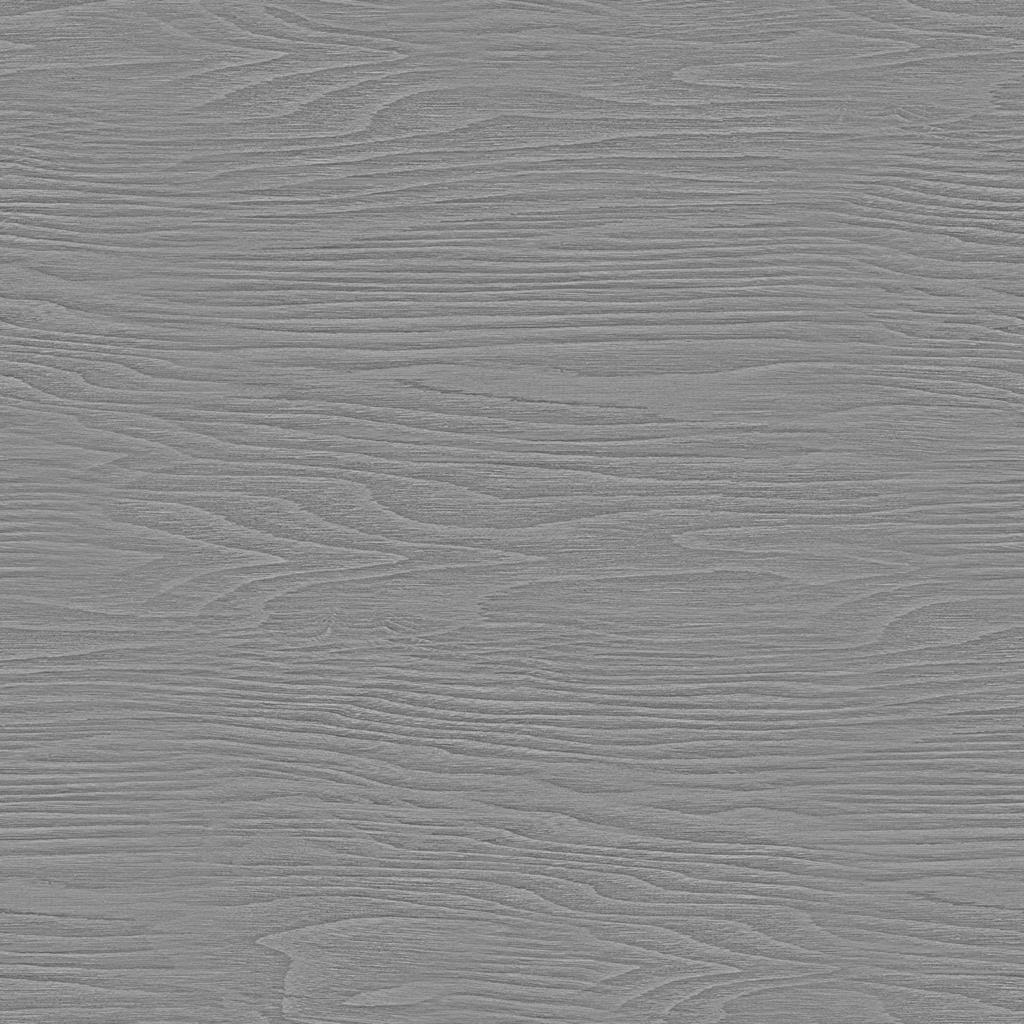
Texture map type: Roughness